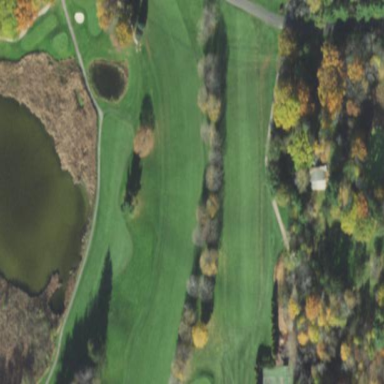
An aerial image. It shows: Scenic golf fairway.